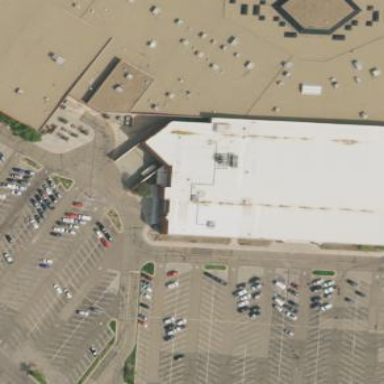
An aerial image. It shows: Department store building section.